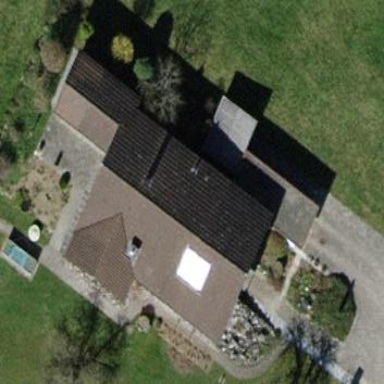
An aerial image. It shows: Detached building with gabled roof.